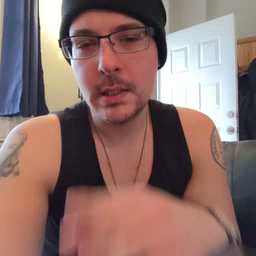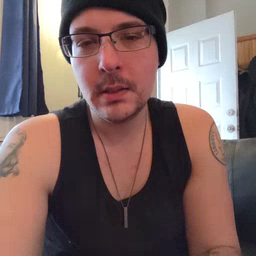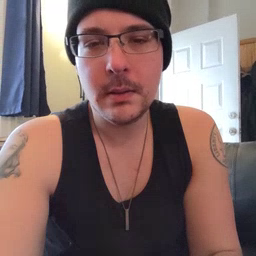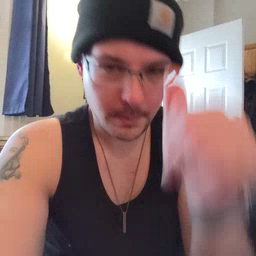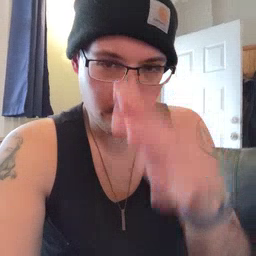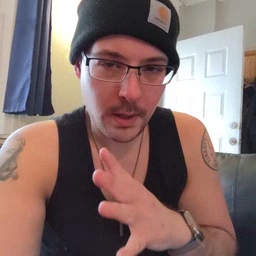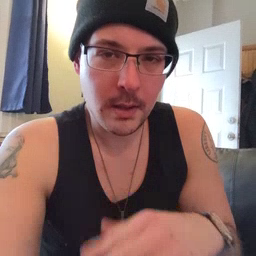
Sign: man